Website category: university
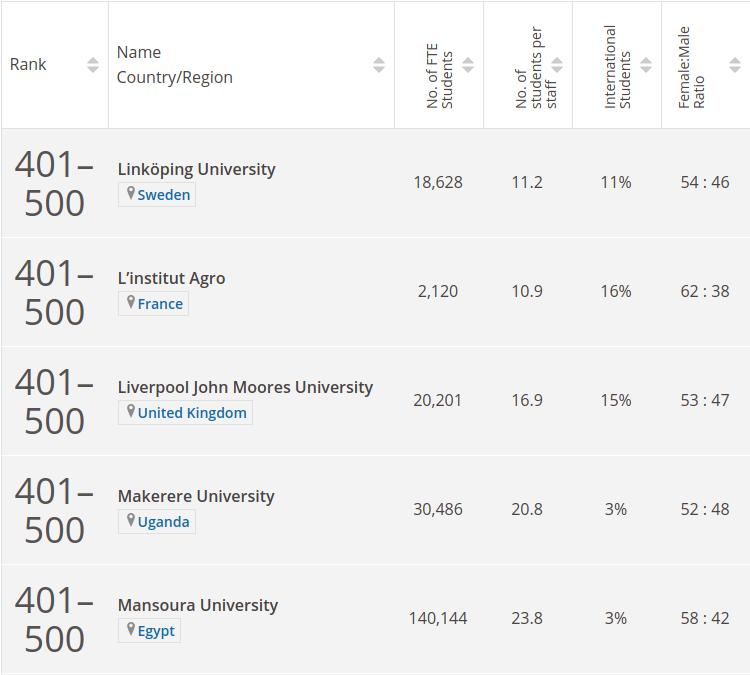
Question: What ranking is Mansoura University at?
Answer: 401500

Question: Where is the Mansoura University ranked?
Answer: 401500

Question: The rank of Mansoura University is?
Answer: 401500

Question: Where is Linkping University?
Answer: Sweden

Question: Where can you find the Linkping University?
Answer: Sweden

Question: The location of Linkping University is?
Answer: Sweden

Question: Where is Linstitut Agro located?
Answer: France

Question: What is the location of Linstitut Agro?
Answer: France

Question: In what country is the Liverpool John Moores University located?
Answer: United Kingdom

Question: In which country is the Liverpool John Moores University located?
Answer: United Kingdom

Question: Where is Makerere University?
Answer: Uganda

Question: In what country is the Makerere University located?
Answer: Uganda

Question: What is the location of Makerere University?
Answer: Uganda

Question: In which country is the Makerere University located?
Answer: Uganda

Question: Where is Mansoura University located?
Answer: Egypt

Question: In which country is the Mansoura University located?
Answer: Egypt

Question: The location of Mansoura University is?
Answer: Egypt

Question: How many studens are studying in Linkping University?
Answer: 18,628

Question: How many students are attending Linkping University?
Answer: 18,628

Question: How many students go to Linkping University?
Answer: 18,628

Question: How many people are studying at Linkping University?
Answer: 18,628

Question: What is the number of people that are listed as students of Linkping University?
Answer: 18,628

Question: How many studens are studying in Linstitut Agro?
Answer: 2,120

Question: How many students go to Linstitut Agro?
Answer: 2,120

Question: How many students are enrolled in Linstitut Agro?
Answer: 2,120

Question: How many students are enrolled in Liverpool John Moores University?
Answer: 20,201

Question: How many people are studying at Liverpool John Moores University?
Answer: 20,201

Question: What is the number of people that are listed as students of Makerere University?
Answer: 30,486

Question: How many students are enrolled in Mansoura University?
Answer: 140,144

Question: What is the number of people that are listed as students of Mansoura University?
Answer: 140,144

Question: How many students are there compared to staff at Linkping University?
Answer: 11.2

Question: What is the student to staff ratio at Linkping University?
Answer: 11.2

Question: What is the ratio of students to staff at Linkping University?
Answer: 11.2

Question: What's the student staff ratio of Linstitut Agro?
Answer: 10.9

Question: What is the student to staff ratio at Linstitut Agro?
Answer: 10.9

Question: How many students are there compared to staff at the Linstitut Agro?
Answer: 10.9

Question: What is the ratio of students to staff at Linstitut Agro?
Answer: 10.9

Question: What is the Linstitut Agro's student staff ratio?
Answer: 10.9

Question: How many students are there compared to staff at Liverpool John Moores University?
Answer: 16.9

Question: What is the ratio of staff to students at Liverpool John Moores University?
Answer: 16.9

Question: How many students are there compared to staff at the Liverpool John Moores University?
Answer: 16.9

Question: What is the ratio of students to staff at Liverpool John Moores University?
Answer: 16.9

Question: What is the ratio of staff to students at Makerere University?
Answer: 20.8

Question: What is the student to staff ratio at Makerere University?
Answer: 20.8

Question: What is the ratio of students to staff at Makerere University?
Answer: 20.8

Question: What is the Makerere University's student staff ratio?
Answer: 20.8

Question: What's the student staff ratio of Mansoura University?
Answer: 23.8

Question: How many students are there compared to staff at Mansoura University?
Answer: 23.8

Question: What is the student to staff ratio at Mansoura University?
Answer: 23.8

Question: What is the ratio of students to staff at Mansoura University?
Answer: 23.8

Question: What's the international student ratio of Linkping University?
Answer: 11%

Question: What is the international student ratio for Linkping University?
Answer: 11%

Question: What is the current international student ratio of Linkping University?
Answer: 11%

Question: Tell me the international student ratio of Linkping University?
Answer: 11%

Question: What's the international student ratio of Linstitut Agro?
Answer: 16%

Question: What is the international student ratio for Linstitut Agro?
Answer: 16%

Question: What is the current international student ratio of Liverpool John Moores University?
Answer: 15%

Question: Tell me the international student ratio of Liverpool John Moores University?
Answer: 15%

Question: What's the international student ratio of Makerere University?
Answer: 3%

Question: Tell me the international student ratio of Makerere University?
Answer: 3%

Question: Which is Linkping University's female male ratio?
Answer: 54 : 46

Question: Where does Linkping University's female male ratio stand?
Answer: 54 : 46

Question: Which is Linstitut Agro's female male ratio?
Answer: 62 : 38

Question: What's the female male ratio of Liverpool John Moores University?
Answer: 53 : 47